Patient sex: M
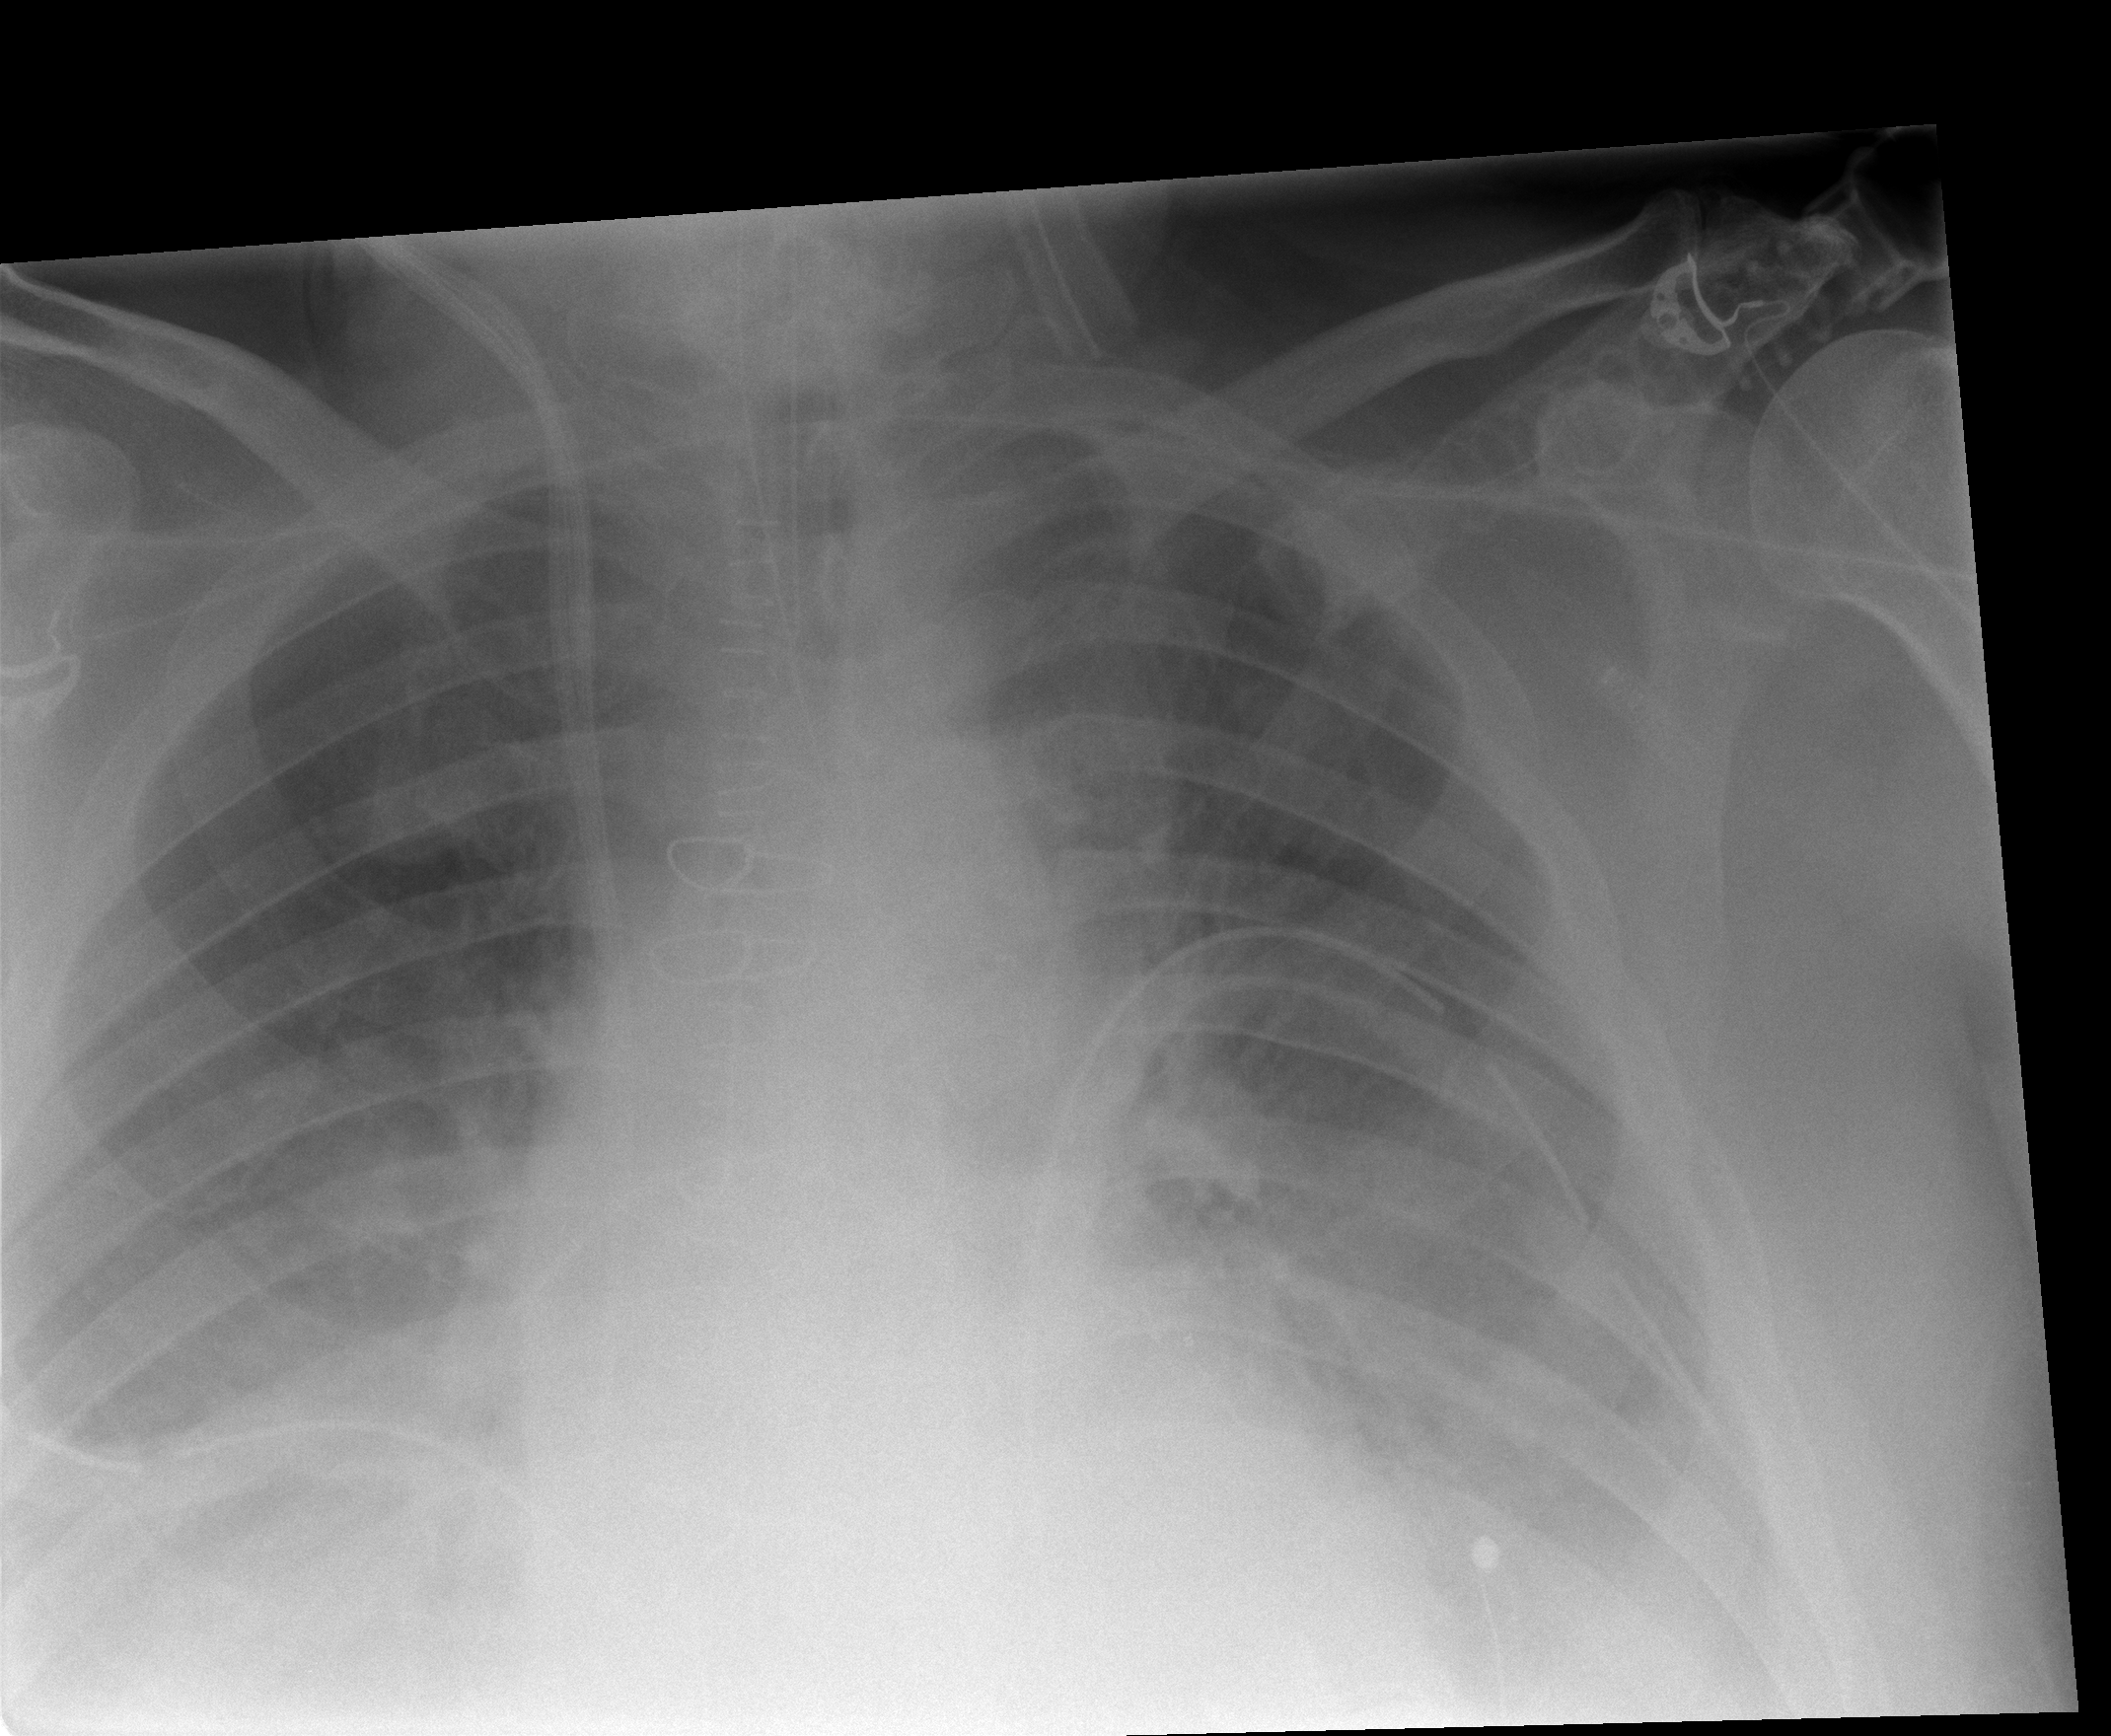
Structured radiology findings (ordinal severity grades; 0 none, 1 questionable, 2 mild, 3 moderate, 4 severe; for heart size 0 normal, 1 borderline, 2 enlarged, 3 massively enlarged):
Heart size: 2
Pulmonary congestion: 2
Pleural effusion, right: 2
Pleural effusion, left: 2
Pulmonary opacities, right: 0
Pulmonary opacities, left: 0
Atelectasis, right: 2
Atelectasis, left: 2